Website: ulta-beauty
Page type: gifting
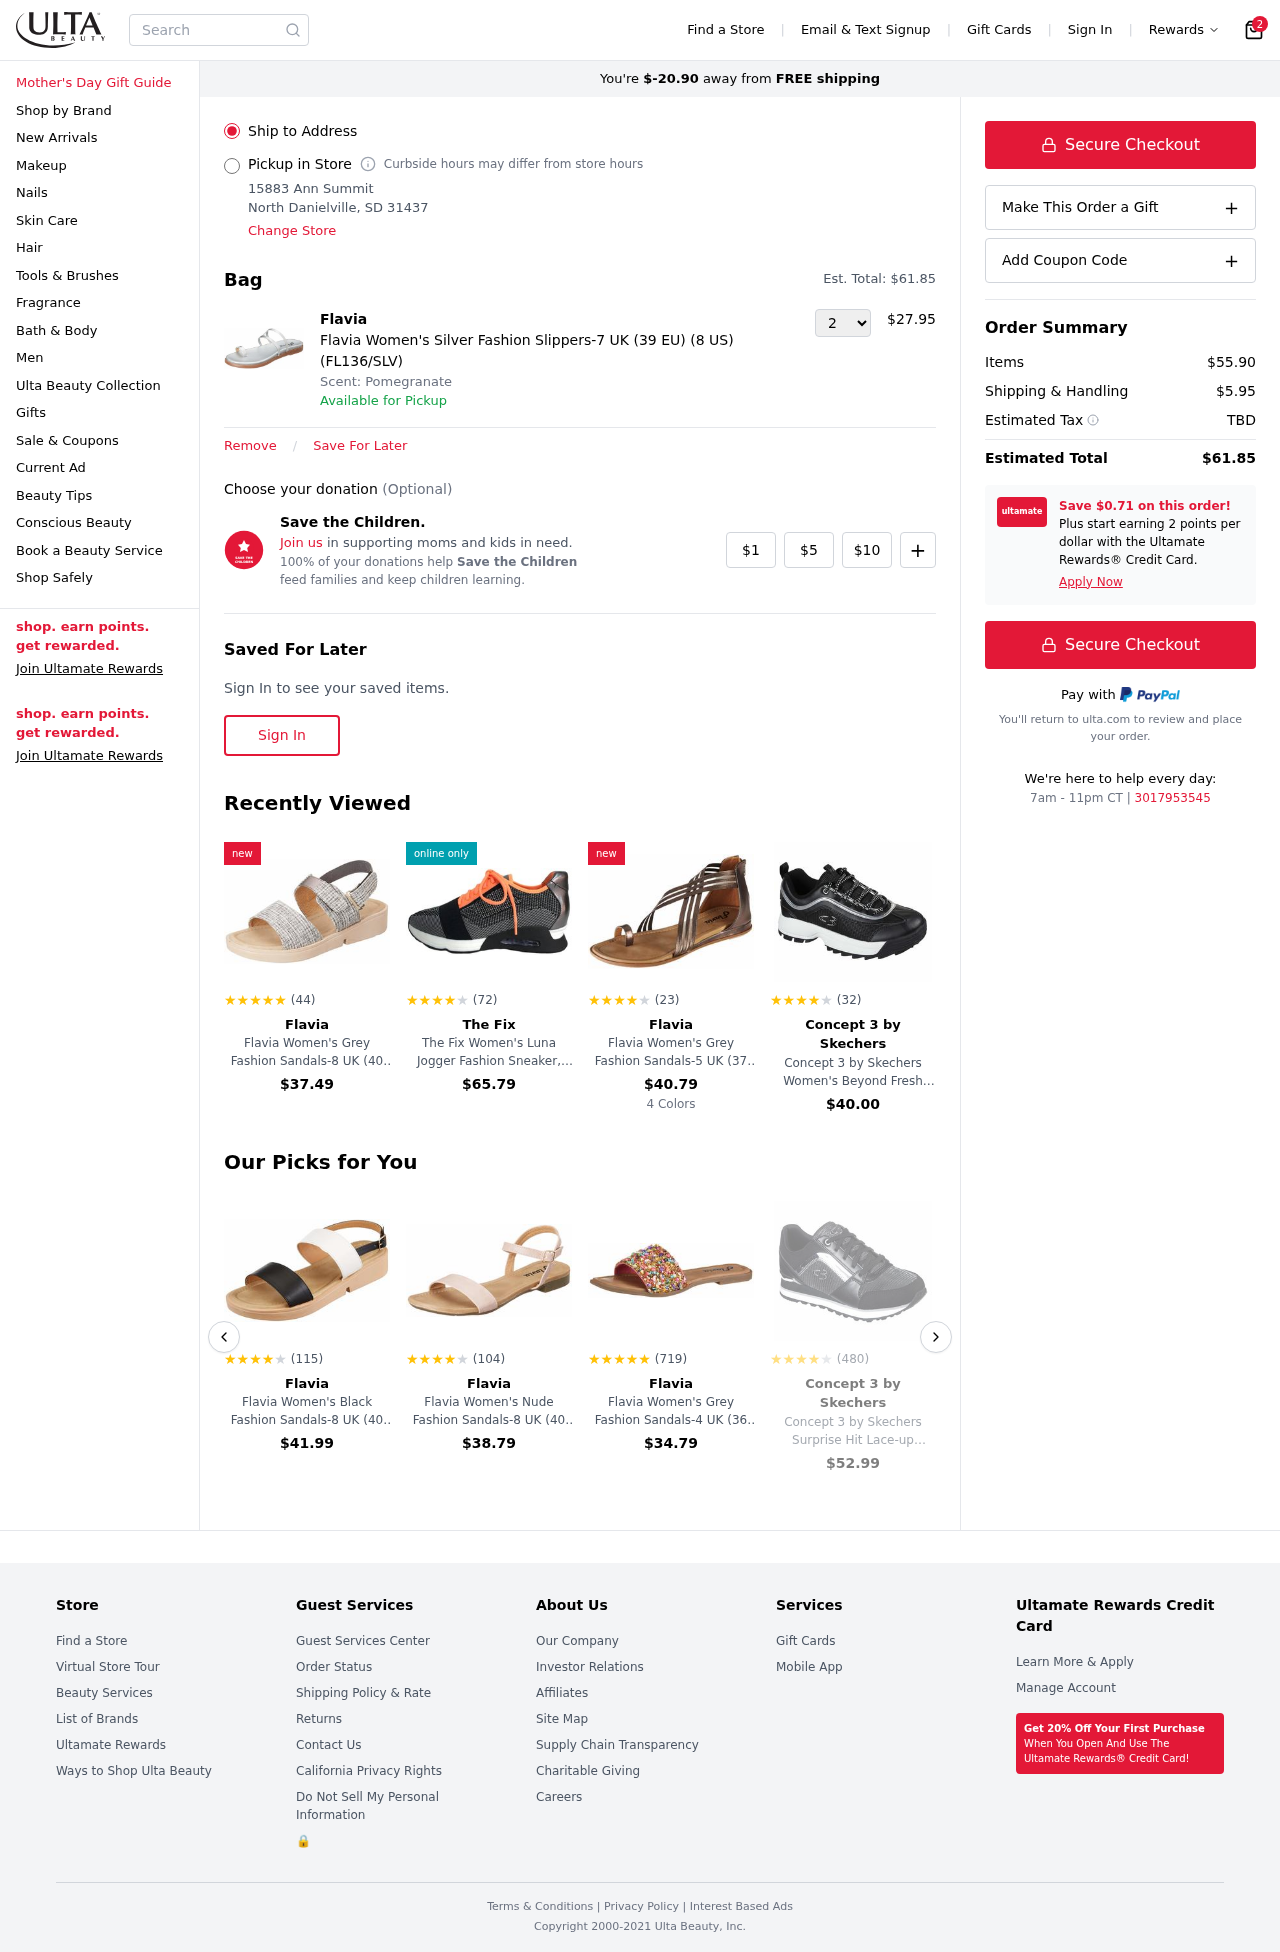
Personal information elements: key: PII_LOCATION1_CITY_STATE_ZIP
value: North Danielville, SD 31437
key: PII_LOCATION1_STREET
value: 15883 Ann Summit
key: PII_PHONE
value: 3017953545
Product elements: key: PRODUCT1_BRAND
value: Flavia
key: PRODUCT1_NAME
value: Flavia Women's Silver Fashion Slippers-7 UK (39 EU) (8 US) (FL136/SLV)
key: PRODUCT1_PRICE
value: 27.95
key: PRODUCT1_QUANTITY
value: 2
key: PRODUCT2_BRAND
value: Flavia
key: PRODUCT2_NAME
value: Flavia Women's Grey Fashion Sandals-8 UK (40 EU) (9 US) (FL123/GRY)
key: PRODUCT2_NUM_RATINGS
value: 44
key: PRODUCT2_PRICE
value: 37.49
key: PRODUCT2_RATING
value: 4.6
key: PRODUCT3_BRAND
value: The Fix
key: PRODUCT3_NAME
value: The Fix Women's Luna Jogger Fashion Sneaker, Black/Multi, 11 B US
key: PRODUCT3_NUM_RATINGS
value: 72
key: PRODUCT3_PRICE
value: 65.79
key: PRODUCT3_RATING
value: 3.8
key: PRODUCT4_BRAND
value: Flavia
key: PRODUCT4_NAME
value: Flavia Women's Grey Fashion Sandals-5 UK (37 EU) (6 US) (FL/238/GRY)
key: PRODUCT4_NUM_RATINGS
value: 23
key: PRODUCT4_PRICE
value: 40.79
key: PRODUCT4_RATING
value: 3.7
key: PRODUCT5_BRAND
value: Concept 3 by Skechers
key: PRODUCT5_NAME
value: Concept 3 by Skechers Women's Beyond Fresh Lace-up Fashion Sneaker,Black/Silver,7.5 Medium US
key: PRODUCT5_NUM_RATINGS
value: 32
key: PRODUCT5_PRICE
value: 40
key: PRODUCT5_RATING
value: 4.2
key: PRODUCT6_BRAND
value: Flavia
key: PRODUCT6_NAME
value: Flavia Women's Black Fashion Sandals-8 UK (40 EU) (9 US) (FL/231/BLK)
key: PRODUCT6_NUM_RATINGS
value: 115
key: PRODUCT6_PRICE
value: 41.99
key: PRODUCT6_RATING
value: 4
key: PRODUCT7_BRAND
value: Flavia
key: PRODUCT7_NAME
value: Flavia Women's Nude Fashion Sandals-8 UK (40 EU) (9 US) (FL146/NUD)
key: PRODUCT7_NUM_RATINGS
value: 104
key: PRODUCT7_PRICE
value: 38.79
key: PRODUCT7_RATING
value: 4
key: PRODUCT8_BRAND
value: Flavia
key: PRODUCT8_NAME
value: Flavia Women's Grey Fashion Sandals-4 UK (36 EU) (5 US) (FL/210/GRY)
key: PRODUCT8_NUM_RATINGS
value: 719
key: PRODUCT8_PRICE
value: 34.79
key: PRODUCT8_RATING
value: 4.6
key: PRODUCT9_BRAND
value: Concept 3 by Skechers
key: PRODUCT9_NAME
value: Concept 3 by Skechers Surprise Hit Lace-up Fashion Sneaker, Black/Silver, UK 4.5
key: PRODUCT9_NUM_RATINGS
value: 480
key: PRODUCT9_PRICE
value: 52.99
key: PRODUCT9_RATING
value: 3.5
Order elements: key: ORDER_NUM_ITEMS
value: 2
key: AMOUNT_TO_FREE_SHIPPING
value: $-20.90
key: ORDER_TOTAL
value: $61.85
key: ORDER_SUBTOTAL
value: $55.90
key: ORDER_SHIPPING_COST
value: $5.95
Search elements: key: HEADER_SEARCH
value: Search